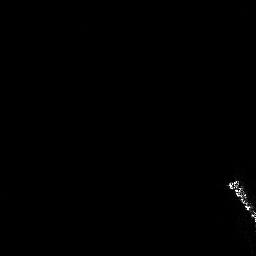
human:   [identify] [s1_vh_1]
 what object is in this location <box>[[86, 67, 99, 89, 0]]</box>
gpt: <ref>1 large ship at the bottom right</ref>